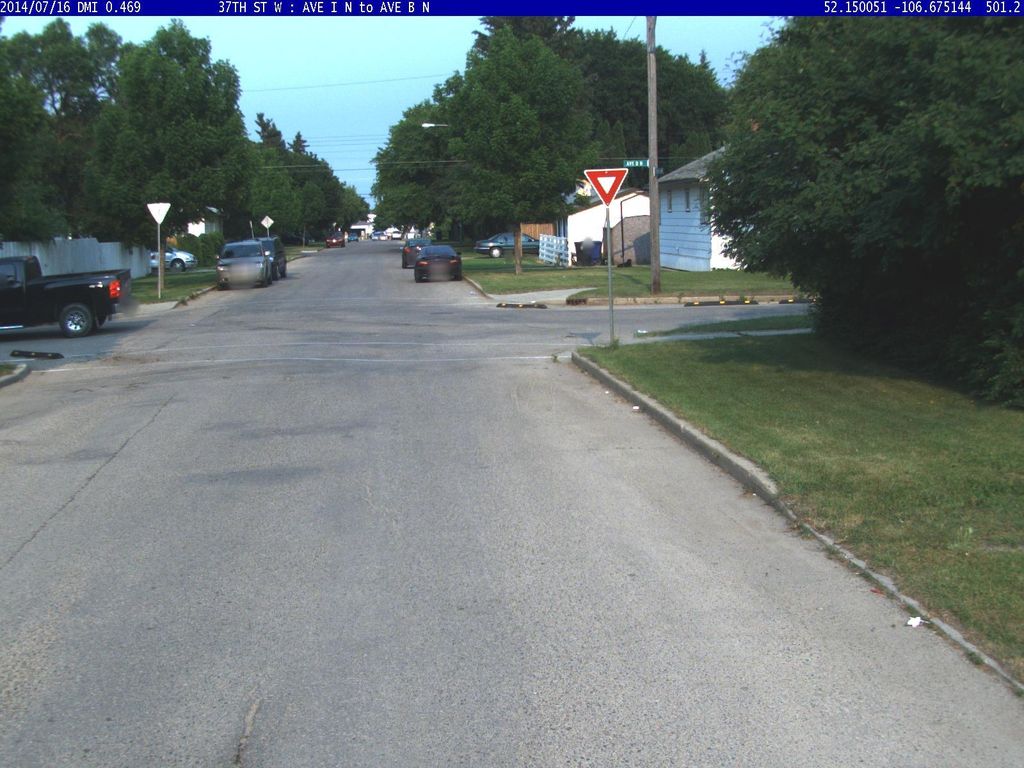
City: saskatoon